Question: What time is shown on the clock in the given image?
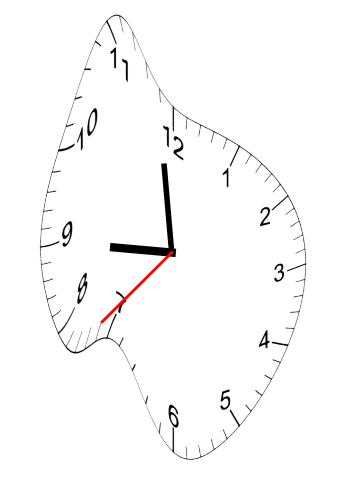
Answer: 08:58:37